Interaction volume radius: 5 \u00c5
Interaction volume height: 10 \u00c5
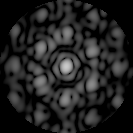
Disorder parameter: 0.5973